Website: lowes
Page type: customer-info-address
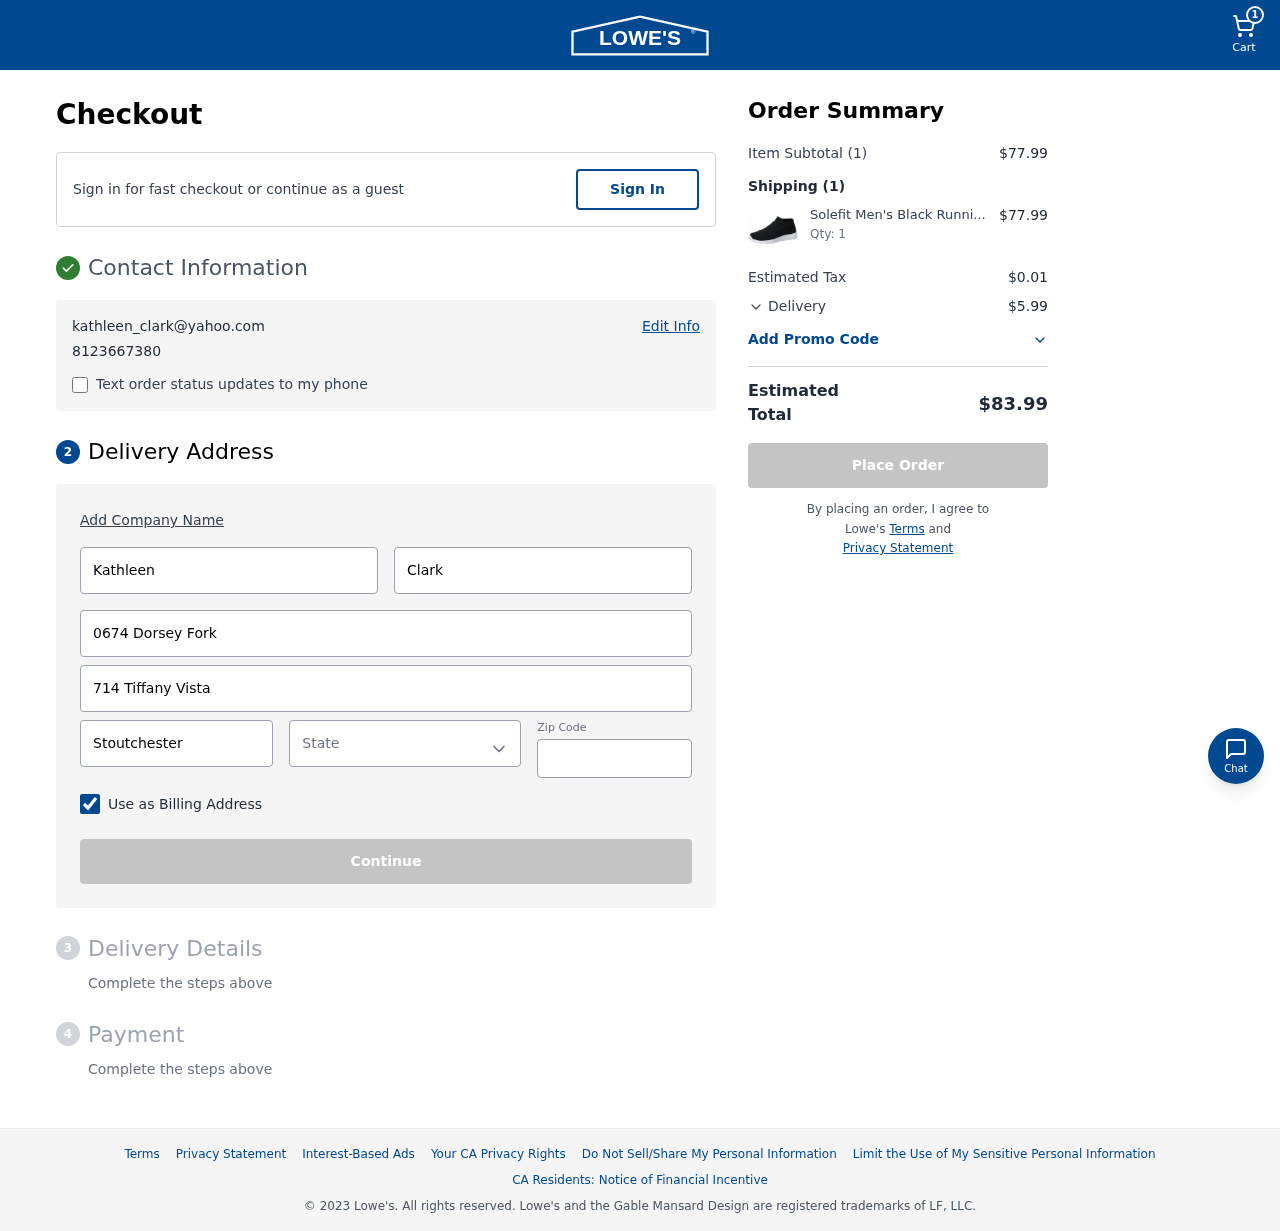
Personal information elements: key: PII_CITY
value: Stoutchester
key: PII_EMAIL
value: kathleen_clark@yahoo.com
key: PII_FIRSTNAME
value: Kathleen
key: PII_LASTNAME
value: Clark
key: PII_PHONE
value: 8123667380
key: PII_POSTCODE
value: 41618
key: PII_STATE
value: North Carolina
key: PII_STREET
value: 0674 Dorsey Fork
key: PII_STREET2
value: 714 Tiffany Vista
Product elements: key: PRODUCT1_NAME
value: Solefit Men's Black Running Shoes-7 UK (40 EU) (SLFT-1106)
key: PRODUCT1_QUANTITY
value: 1
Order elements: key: ORDER_NUM_ITEMS
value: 1
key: ORDER_SUBTOTAL
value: $77.99
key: ORDER_NUM_ITEMS2
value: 1
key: ORDER_SUBTOTAL2
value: $77.99
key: ORDER_TAX
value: $0.01
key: ORDER_SHIPPING_COST
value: $5.99
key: ORDER_TOTAL
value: $83.99